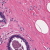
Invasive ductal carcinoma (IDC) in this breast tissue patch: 0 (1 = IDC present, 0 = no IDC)